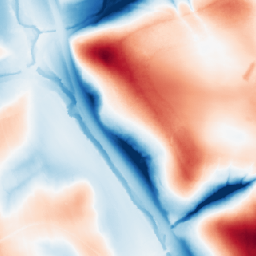
Category: trend_removal
Decomposition family: local_polynomial
Decomposition parameters: window_size: 101
degree: 1
Upsampling method: nearest
Upsampling parameters: scale: 8
Upsampling scale: 8